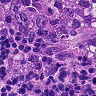
Metastatic tissue present: yes